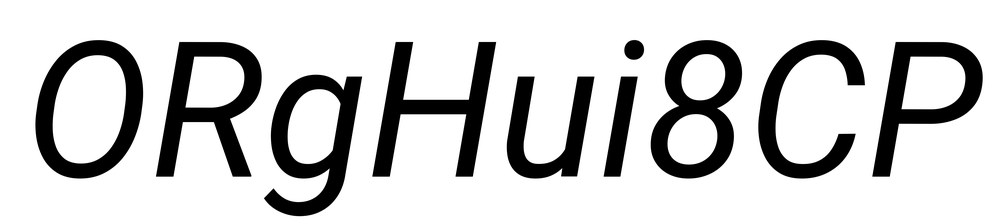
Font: Roboto-Italic_Italic